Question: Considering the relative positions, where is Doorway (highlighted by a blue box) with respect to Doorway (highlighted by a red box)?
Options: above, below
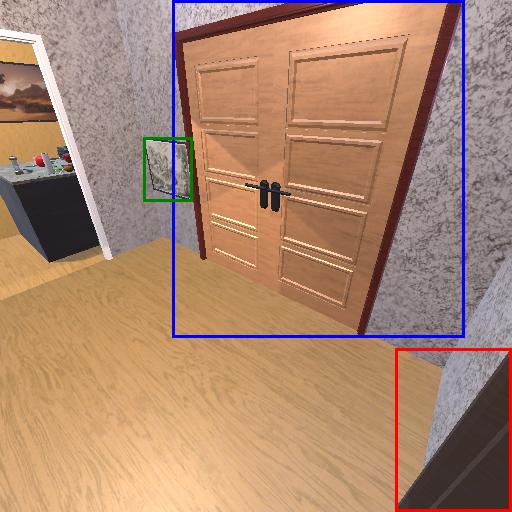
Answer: above